Current action and preconditions to check: trajectory_clear

Your task: For each precondition in the list above, predict whether it will hold at this action.

Consider the current scene as observed from the mobile robot's camera, and analyze the predicted future states of all dynamic agents (e.g., people, animals, vehicles, or any moving entities) within the NEXT SECOND.

IMPORTANT: Only answer "very likely" if you are absolutely certain—based on strong, clear evidence—that a dynamic agent will violate the precondition in the predicted future state. Do NOT answer "very likely" for unlikely, ambiguous, or low-probability risks.

Ask yourself for each precondition: Is there a high probability, with clear and convincing evidence, that the predicted future states of any dynamic agent will interfere with the predicted future state of the currently executing action within the NEXT SECOND, causing that precondition to fail?

Assess the risk level based on these predictions. Use "likely" or "very likely" if motions create a clear risk of interference.

Use "neutral" or "improbable" if agents are nearby but their predicted paths are clearly diverging or non-conflicting.

Failure Risk Categories: "very improbable", "improbable", "neutral", "likely", "very likely"

Answer Format: Output ONLY the probability_of_failure value from these categories: "very improbable", "improbable", "neutral", "likely", "very likely"

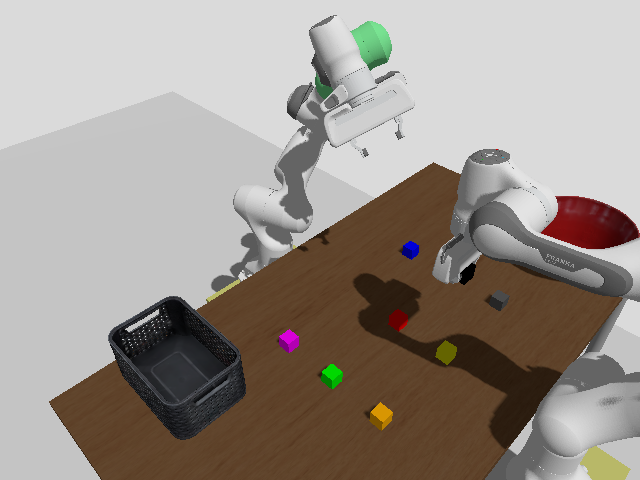

Answer: very improbable